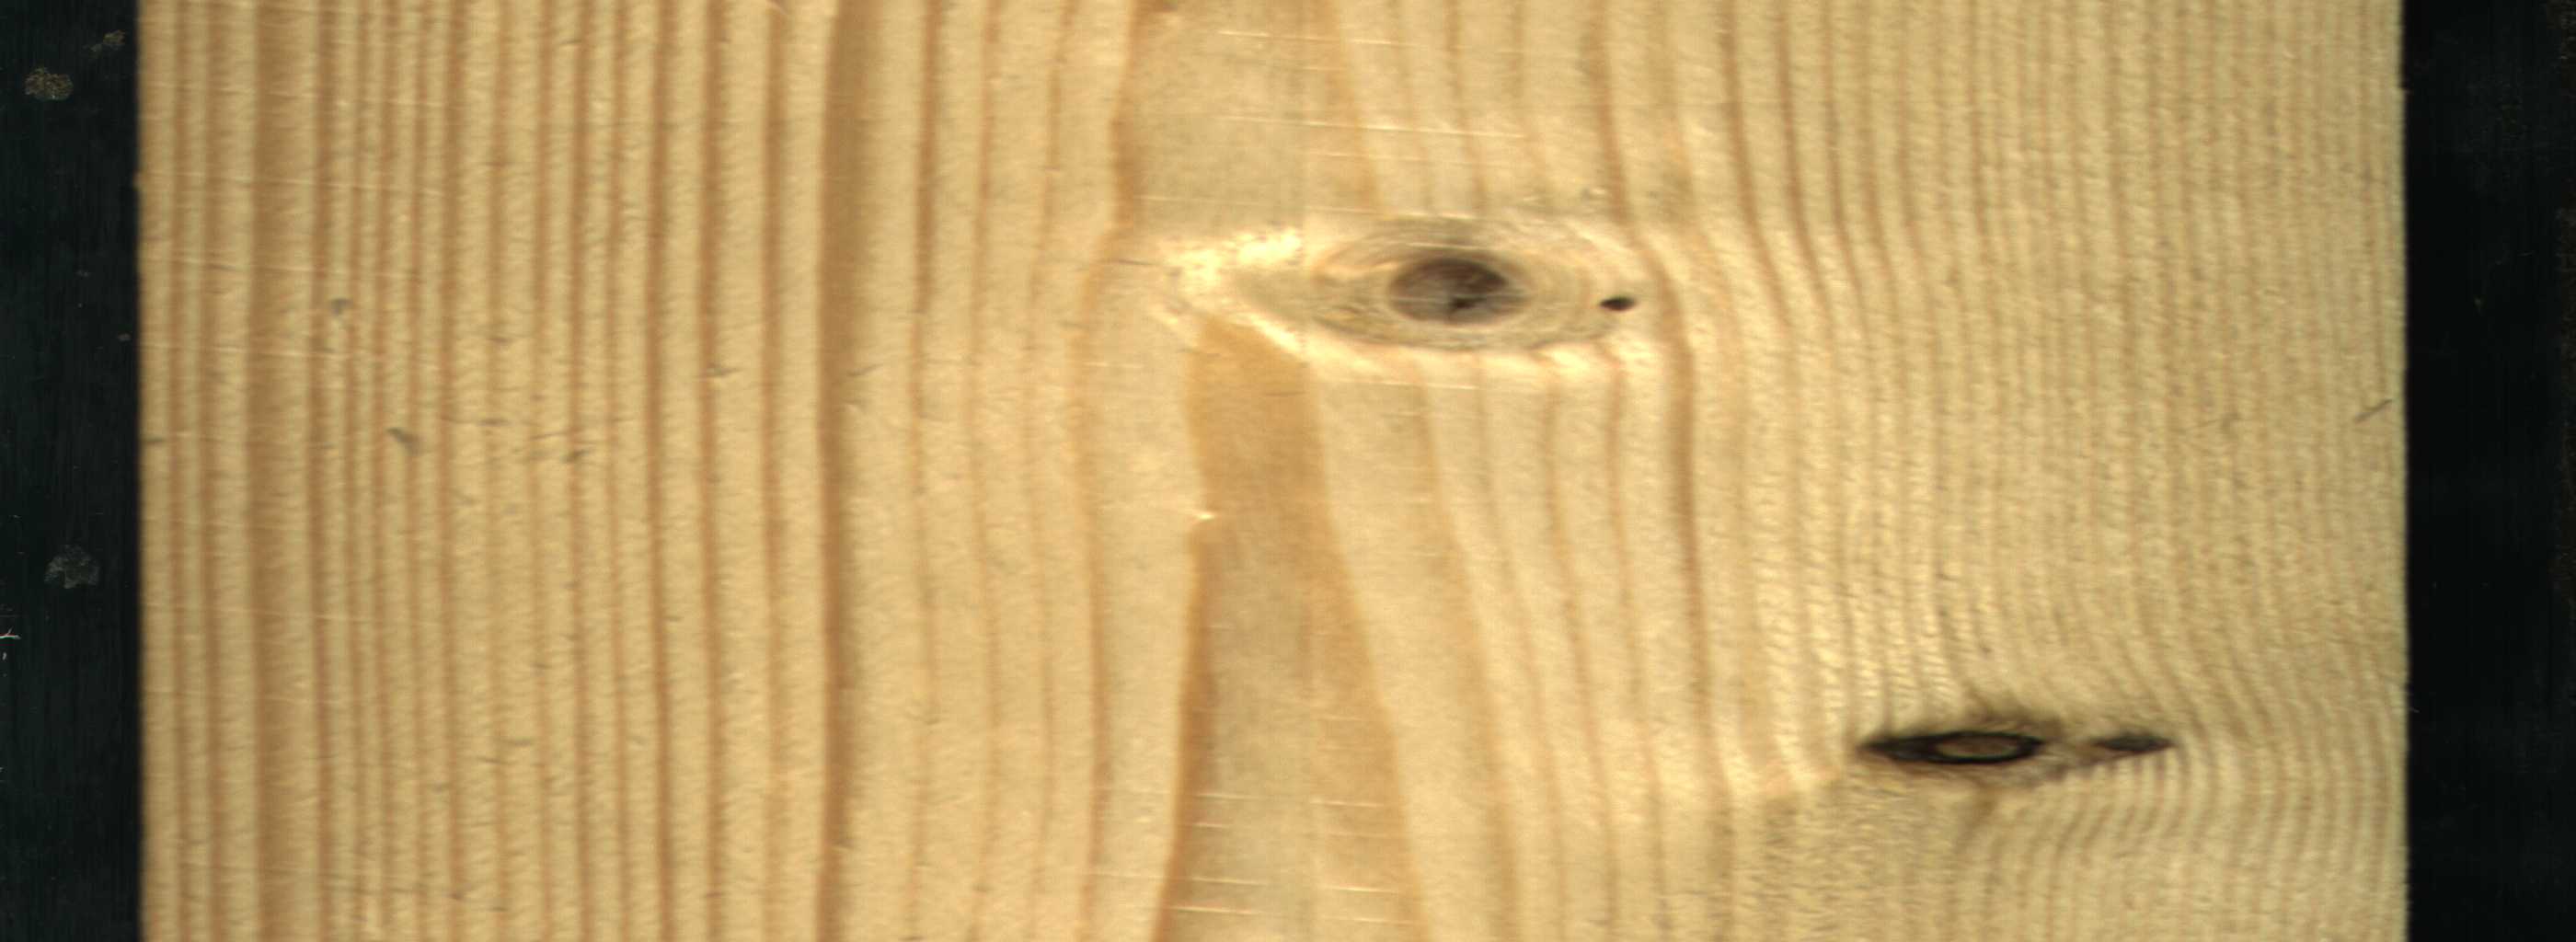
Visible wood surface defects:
Dead_Knot
Dead_Knot
Live_Knot